Aerial crown-view tile of a tropical tree (Barro Colorado Island, Panama), acquired 20250124:
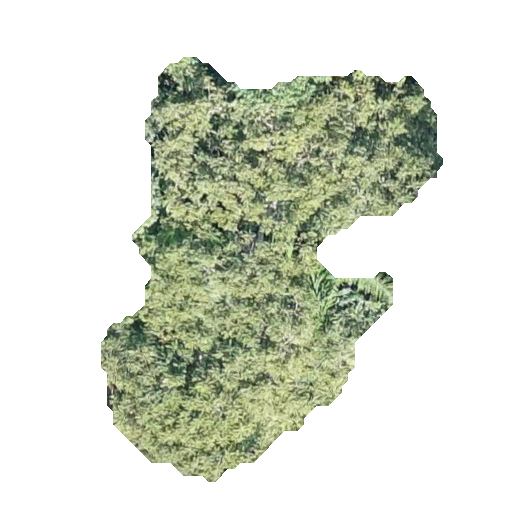
Species: Spondias mombin
GBIF accepted scientific name: Spondias mombin
Crown area: 134.694 m²